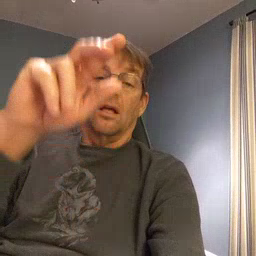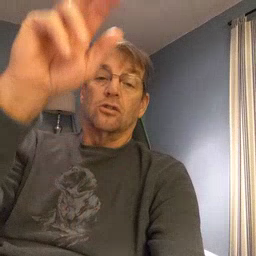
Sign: stairs